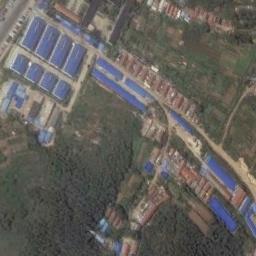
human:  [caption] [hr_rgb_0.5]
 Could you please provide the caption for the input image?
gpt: The industrial area with some big blue workshops and lots of small red workshops is surrounded by a forest .

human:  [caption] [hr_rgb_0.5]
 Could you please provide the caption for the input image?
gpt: The industrial area is surrounded by grassland .

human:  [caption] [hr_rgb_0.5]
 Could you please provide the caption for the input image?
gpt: Three buildings in the industrial area have blue roofs .

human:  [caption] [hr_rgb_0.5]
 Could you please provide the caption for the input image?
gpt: There are some blue buildings and many green trees on the industrial area .

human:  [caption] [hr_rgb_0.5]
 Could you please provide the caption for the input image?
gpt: In an industrial area, There are neatly planned factories and roads, Good greening and large green areas .